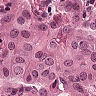
Metastatic tissue present: yes